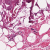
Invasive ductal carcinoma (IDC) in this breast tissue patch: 0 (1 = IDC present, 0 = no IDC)